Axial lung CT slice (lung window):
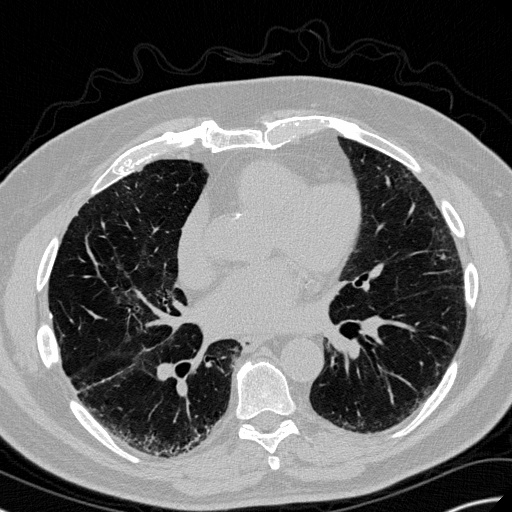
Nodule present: no